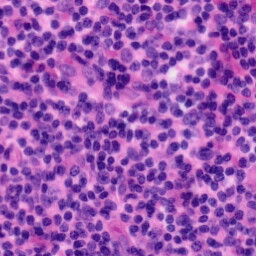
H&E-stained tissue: Tonsil